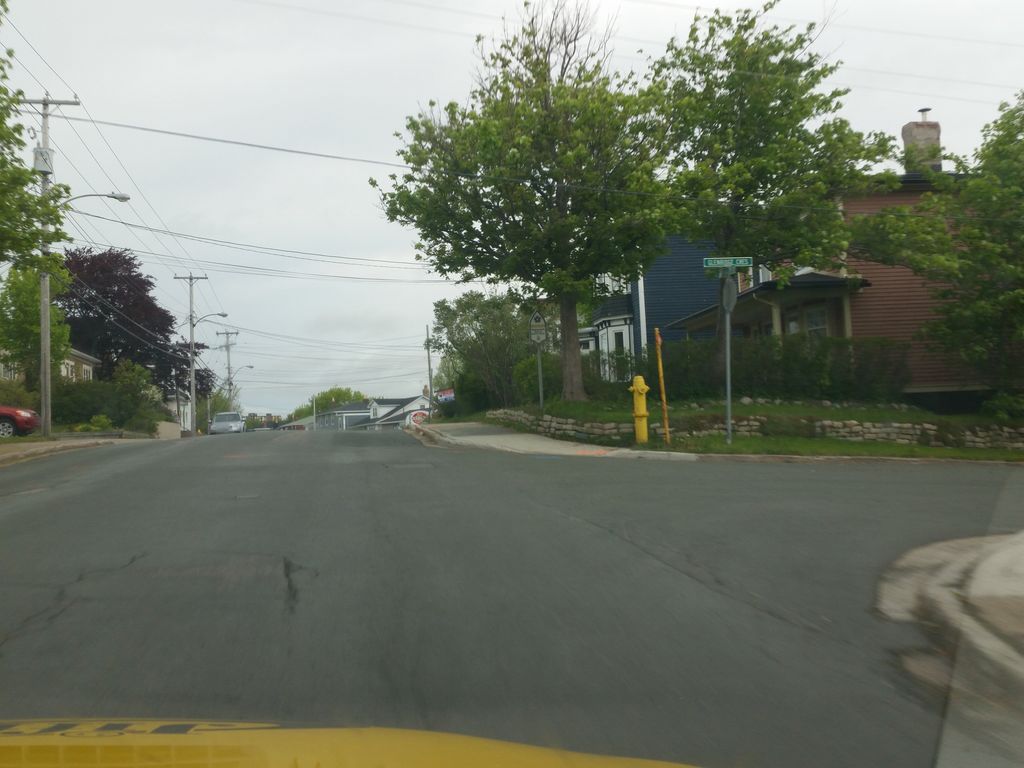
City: st_johns